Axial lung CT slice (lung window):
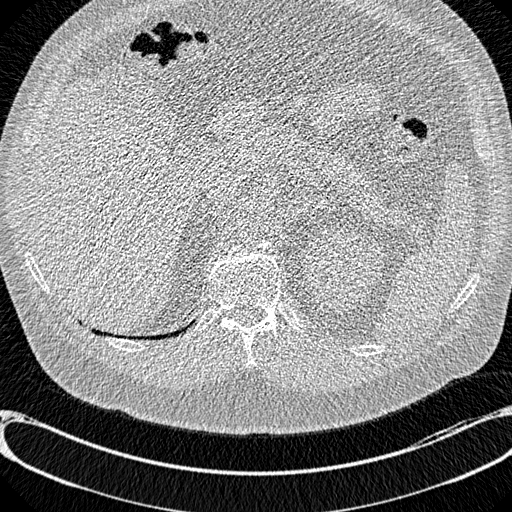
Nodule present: no